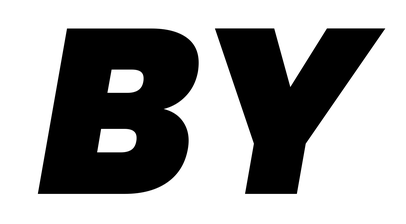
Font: Poppins-BlackItalic